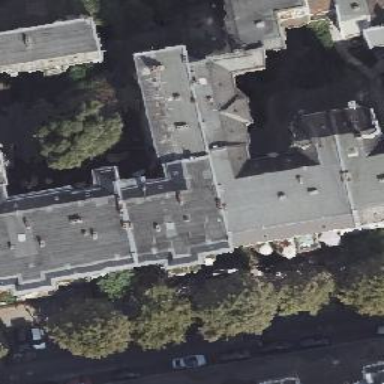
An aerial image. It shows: Building consisting of apartments.